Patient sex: F
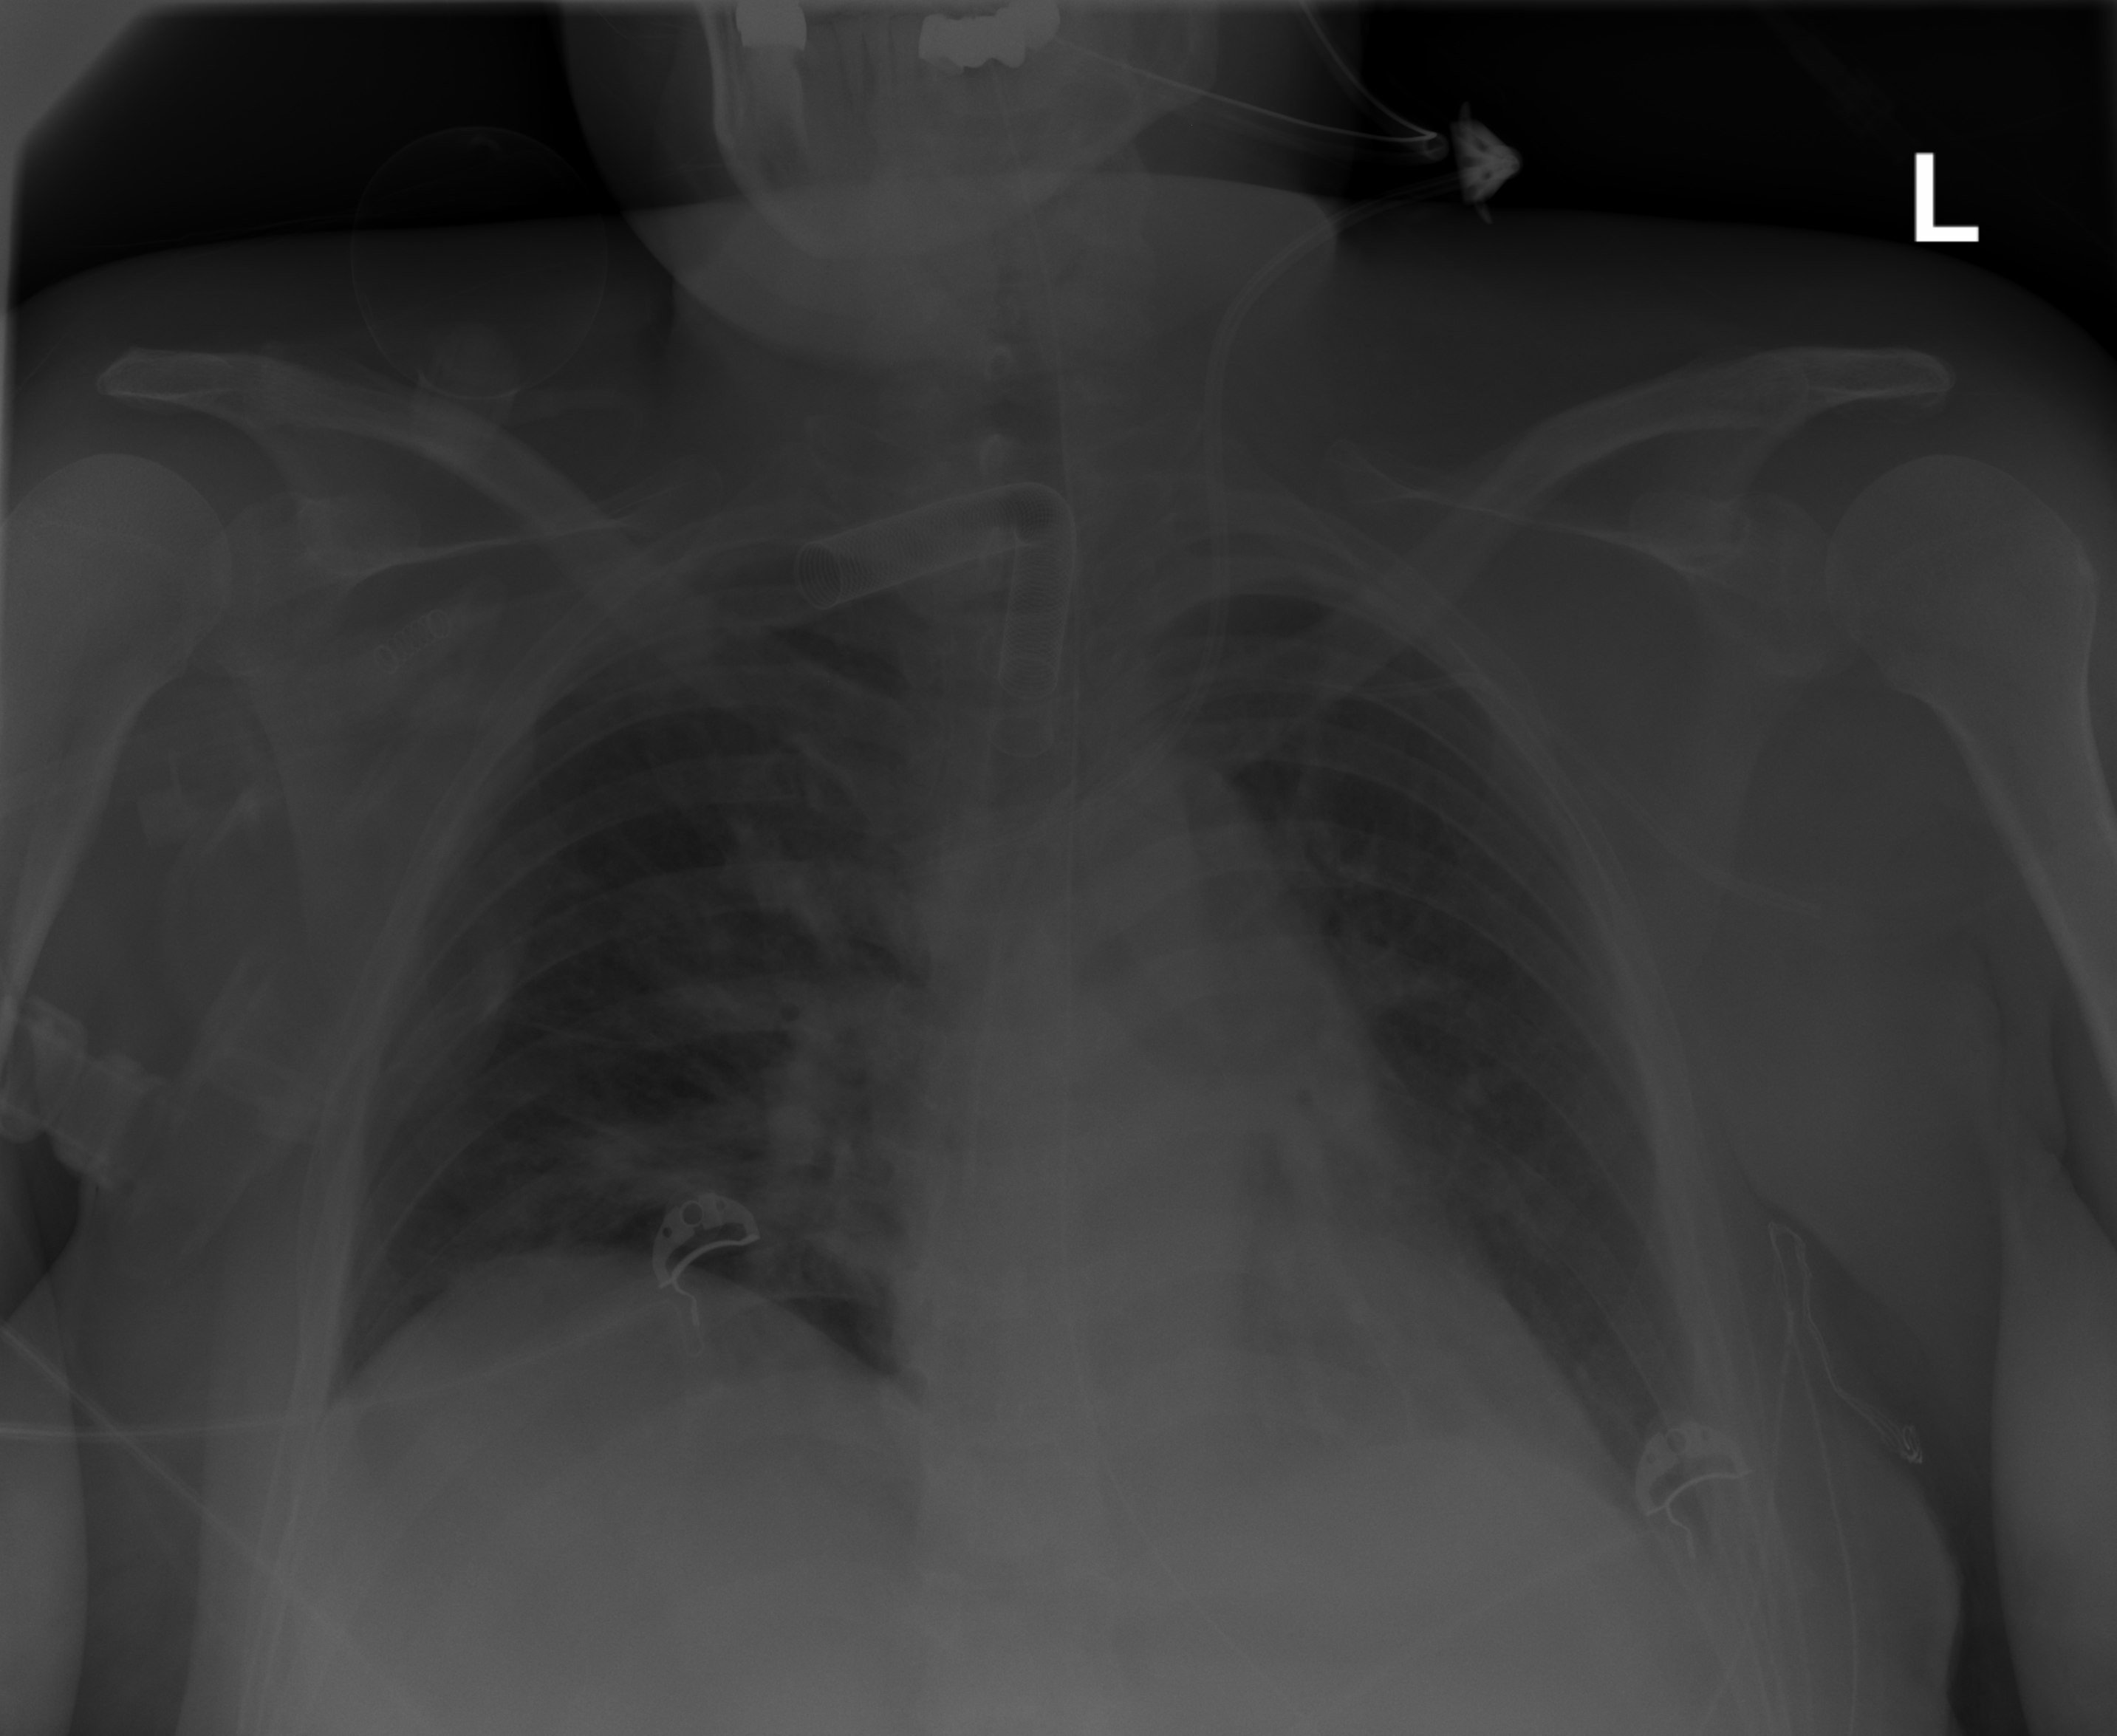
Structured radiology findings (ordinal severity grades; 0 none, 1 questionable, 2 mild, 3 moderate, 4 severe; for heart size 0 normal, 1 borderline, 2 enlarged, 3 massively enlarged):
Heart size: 0
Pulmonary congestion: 0
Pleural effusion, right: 0
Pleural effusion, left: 0
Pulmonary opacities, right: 2
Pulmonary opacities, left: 0
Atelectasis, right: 0
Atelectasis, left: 1